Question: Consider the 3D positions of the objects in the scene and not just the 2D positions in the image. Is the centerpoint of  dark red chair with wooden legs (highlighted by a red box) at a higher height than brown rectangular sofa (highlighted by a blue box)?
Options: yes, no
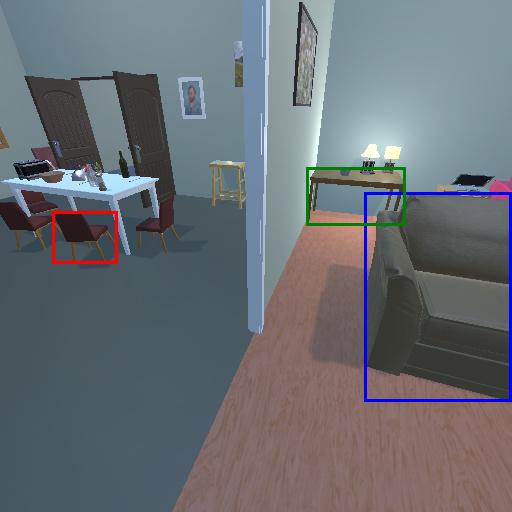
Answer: yes